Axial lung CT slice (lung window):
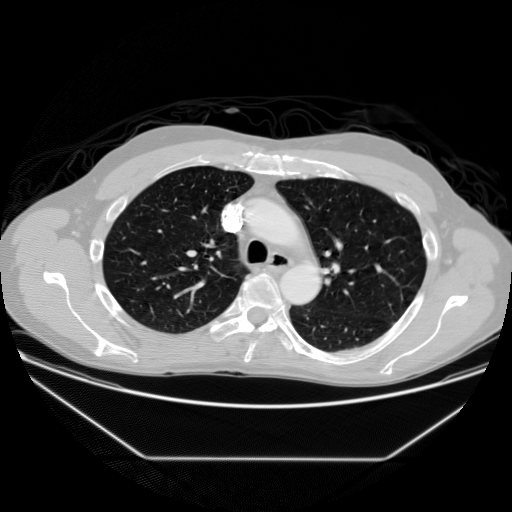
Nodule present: no